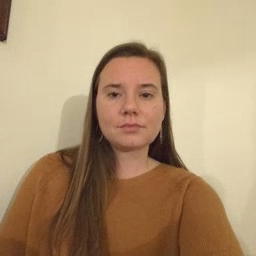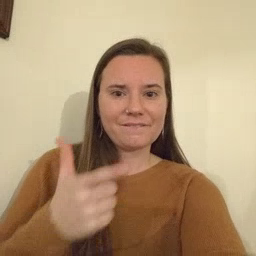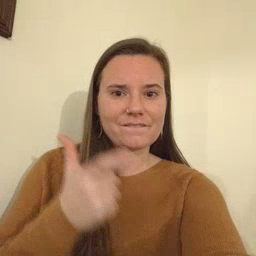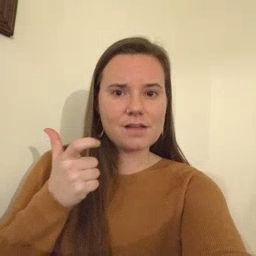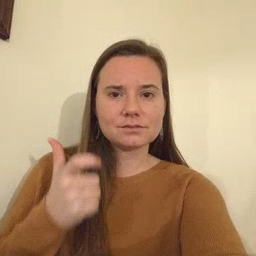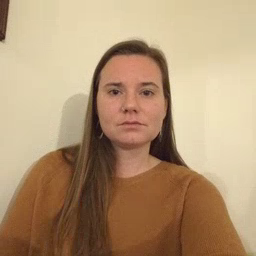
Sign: fast